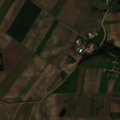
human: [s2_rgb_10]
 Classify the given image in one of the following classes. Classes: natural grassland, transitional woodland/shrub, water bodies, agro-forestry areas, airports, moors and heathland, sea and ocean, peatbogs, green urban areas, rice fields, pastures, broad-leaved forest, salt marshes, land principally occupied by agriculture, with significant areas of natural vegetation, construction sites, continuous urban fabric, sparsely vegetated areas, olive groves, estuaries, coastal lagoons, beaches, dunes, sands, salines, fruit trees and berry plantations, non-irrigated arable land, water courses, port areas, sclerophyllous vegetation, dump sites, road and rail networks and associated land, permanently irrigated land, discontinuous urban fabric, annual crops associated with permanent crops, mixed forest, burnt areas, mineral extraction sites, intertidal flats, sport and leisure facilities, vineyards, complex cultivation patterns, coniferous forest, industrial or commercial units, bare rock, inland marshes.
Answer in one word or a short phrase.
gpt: discontinuous urban fabric, non-irrigated arable land, complex cultivation patterns